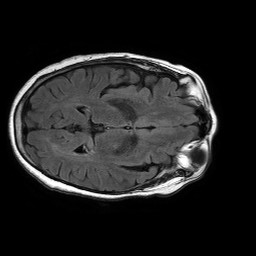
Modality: FLAIR
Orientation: axial
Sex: female
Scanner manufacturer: philips
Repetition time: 11 s
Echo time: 0.125 s